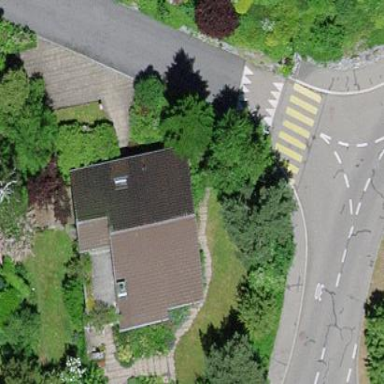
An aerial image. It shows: Residential building.